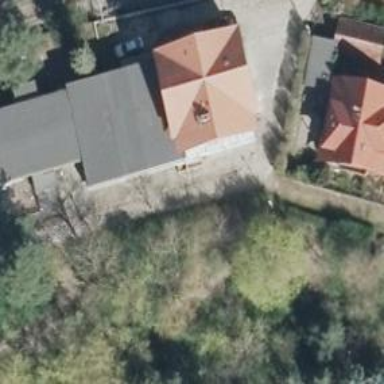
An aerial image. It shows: Driveway with grass surface.